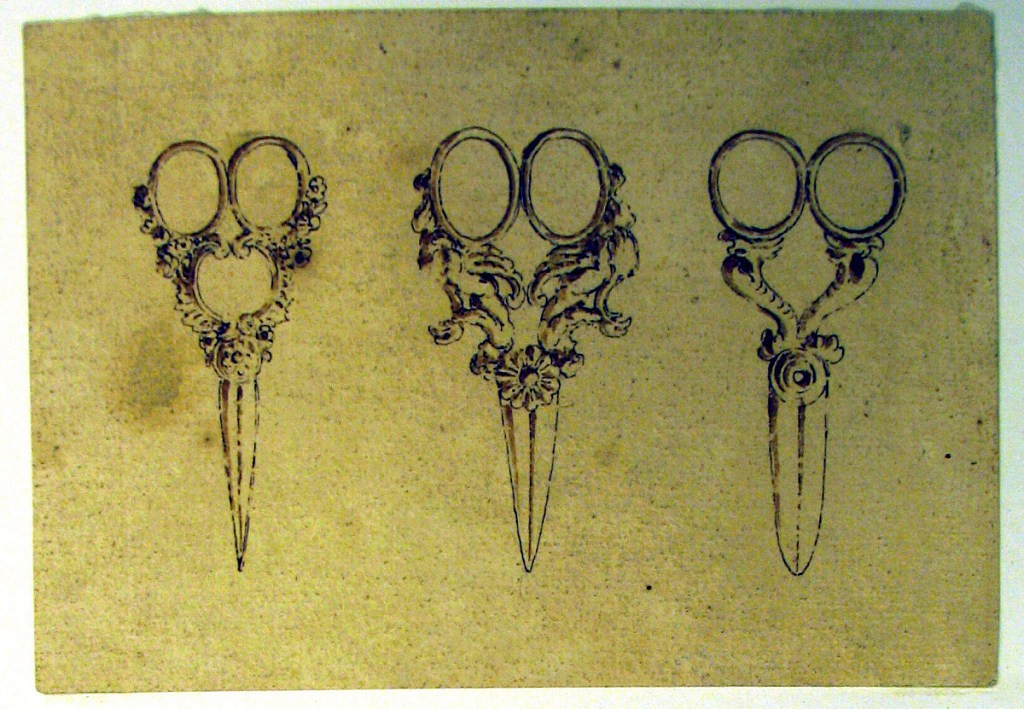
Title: Three Designs for Embroidery Scissors
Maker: Unknown, Italian
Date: early–mid-19th century
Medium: Pen and brown ink, brush and brown wash over graphite on cream heavy laid paper
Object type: Drawing
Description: Three drawings of a pair of scissors, each with an elaborate decorated handle .